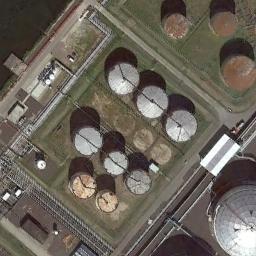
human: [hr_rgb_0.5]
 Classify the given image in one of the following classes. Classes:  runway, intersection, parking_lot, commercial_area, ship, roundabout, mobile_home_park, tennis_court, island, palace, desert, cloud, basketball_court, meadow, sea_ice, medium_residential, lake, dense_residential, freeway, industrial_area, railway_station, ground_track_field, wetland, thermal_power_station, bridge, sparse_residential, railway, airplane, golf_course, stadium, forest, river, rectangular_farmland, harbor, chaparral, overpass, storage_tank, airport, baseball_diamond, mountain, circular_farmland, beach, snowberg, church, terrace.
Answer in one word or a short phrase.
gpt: storage_tank